Question: Find the minimum number of moves required to get from the Tower of Hanoi state described in the figure to the completed state
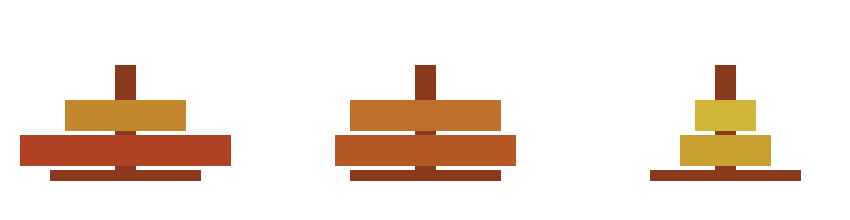
Answer: 36